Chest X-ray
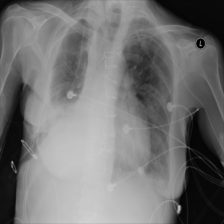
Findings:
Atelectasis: negative
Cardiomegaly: negative
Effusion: positive
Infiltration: negative
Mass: negative
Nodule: negative
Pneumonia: negative
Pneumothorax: negative
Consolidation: negative
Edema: negative
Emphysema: negative
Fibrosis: negative
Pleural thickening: positive
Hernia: negative